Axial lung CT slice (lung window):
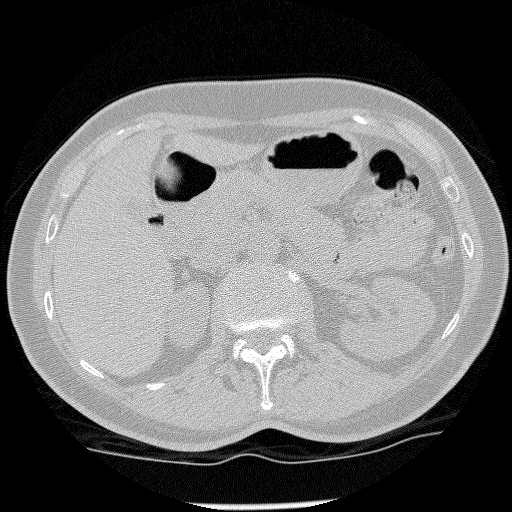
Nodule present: no